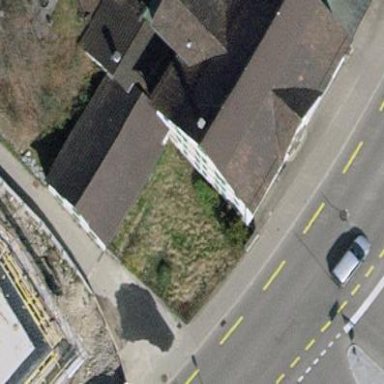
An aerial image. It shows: Terrace building with gabled roof.